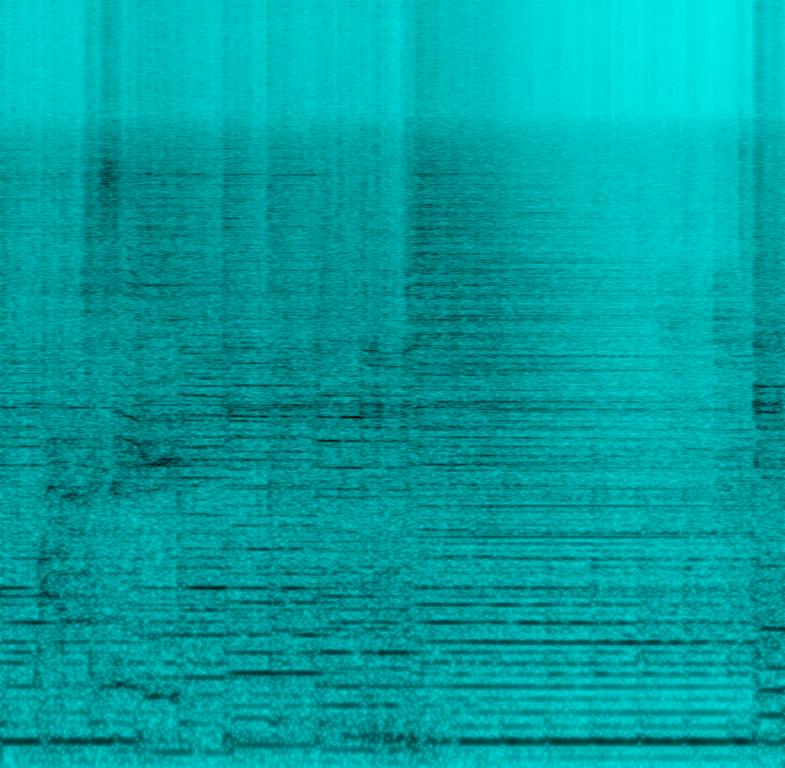
This song contains an acoustic drum playing along to a e-guitar strumming chords before breaking into a more silent part with the e-bass repeating the same note. The e-guitar is playing a simple short melody with delay. Then a deeper male voice is singing and the crowd starts cheering. This recording is in bad audio-quality. This song may be playing at a live concert.